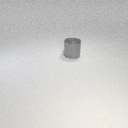
large gray metal cylinder